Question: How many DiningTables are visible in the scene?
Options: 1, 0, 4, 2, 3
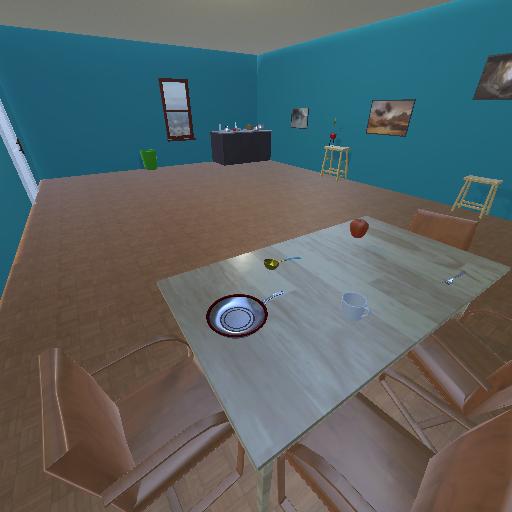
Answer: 1